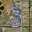
Label: 3